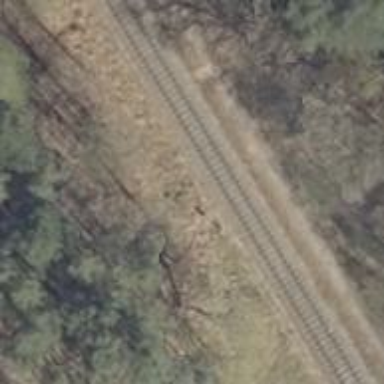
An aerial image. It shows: Railway milestone.